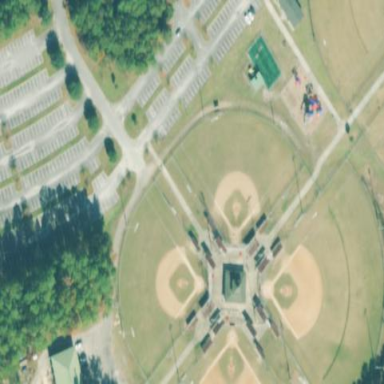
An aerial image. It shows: Softball pitch for leisure and sport activities.